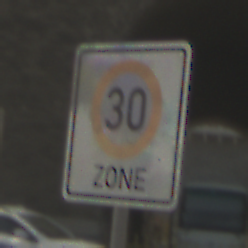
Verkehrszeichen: BeginnZone30
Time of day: MorningAfternoon
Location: Outdoor (Suburban)
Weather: Clear
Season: NotSpecified
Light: Natural